Question: i ve a json object as below.
'''
[{
"data":{
"title":"Root"
},
"attr":{
"id":1,
"parentId":0
},
"state":"open",
"children":[{
"data":{
"title":"Stem"
},
"attr":{
"id":11,
"parentId":1
},
"state":"open",
"children":[{
"data":{
"title":"Branch 1"
},
"attr":{
"id":111,
"parentId":11
},
"state":"open",
"children":[{
"data":{
"title":"Sub Branch 1"
},
"attr":{
"id":1111,
"parentId":111
},
"state":"open",
"children":[{
"data":{
"title":"Leaf"
},
"attr":{
"id":111111,
"parentId":111
}
}]
},
{
"data":{
"title":"Sub Branch 2"
},
"attr":{
"id":111111,
"parentId":111
}
}
]
},
{
"data":{
"title":"Branch 2"
},
"attr":{
"id":119,
"parentId":11
},
"state":"open",
"children":[{
"data":{
"title":"Sub branch"
},
"attr":{
"id":120,
"parentId":119
}
}
]
}
]
}
]
}]
'''
basically the structure would look like this

i ve the ID of all the nodes in attributes (attr).
when an ID of any node is given, i want to get the json of that node and its children.
For eg. with a given ID say 111, the json for this and its children would be
'''
{
"data":{
"title":"Branch 1"
},
"attr":{
"id":111,
"parentId":11
},
"state":"open",
"children":[{
"data":{
"title":"Sub Branch 1"
},
"attr":{
"id":1111,
"parentId":111
},
"state":"open",
"children":[{
"data":{
"title":"Leaf"
},
"attr":{
"id":111111,
"parentId":111
}
}]
},
{
"data":{
"title":"Sub Branch 2"
},
"attr":{
"id":111111,
"parentId":111
}
}
]
}
'''
i want to get this json when i enter the id 111. how do i do it??
EDIT:Consider i have a GUI to enter the ID of node. and say I enter 111 i should be able to get the json as above.
i just need how to do it in js or jQuery. I dont care about UI.
Thanks.!
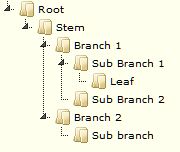
Answer: '''
function getNodeById(nodes, wantId) {
var search = nodes.slice(0);
while (node = search.shift()) {
if (node.attr.id == wantId) {
return node;
}
if (node.children) {
search.push.apply(search, node.children);
}
}
return false;
}
'''
If you pass it any level of your object, it will recursively search through the object and the children until it finds a matching ID, otherwise will return false.
To call the function:
'''
var node = getNodeById(myArray, 1111);
console.log(node);
'''